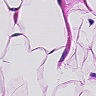
Metastatic tissue present: no